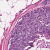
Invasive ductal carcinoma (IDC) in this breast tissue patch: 0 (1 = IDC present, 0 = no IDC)